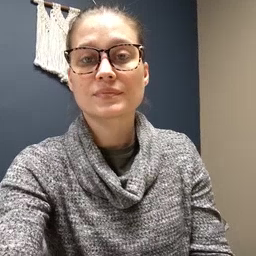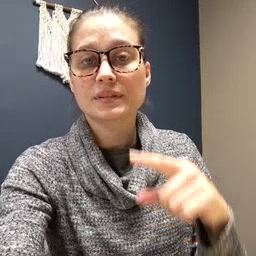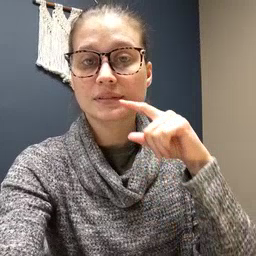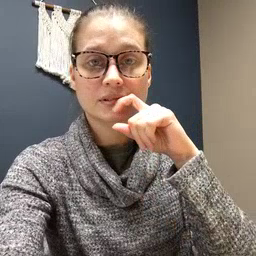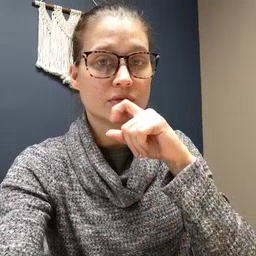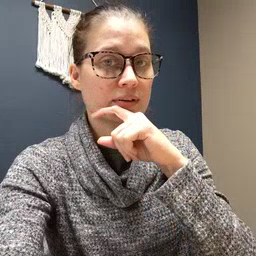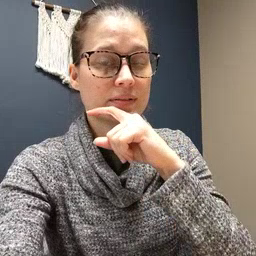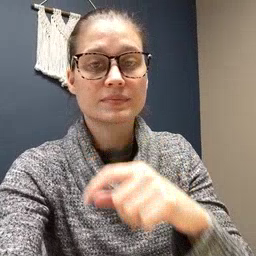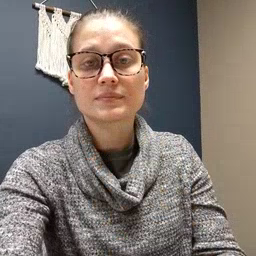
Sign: cereal